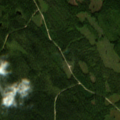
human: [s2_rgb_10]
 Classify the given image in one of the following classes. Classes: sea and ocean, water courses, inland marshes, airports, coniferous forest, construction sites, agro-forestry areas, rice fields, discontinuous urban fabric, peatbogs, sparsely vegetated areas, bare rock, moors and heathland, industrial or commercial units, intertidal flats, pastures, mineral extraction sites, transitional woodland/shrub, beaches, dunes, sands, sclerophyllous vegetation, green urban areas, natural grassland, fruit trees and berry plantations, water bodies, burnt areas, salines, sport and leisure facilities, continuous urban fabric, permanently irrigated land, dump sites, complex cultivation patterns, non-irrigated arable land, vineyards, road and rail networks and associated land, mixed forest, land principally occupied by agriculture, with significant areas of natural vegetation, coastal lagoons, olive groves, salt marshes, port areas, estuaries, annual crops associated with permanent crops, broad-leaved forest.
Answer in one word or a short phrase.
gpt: coniferous forest, mixed forest, transitional woodland/shrub